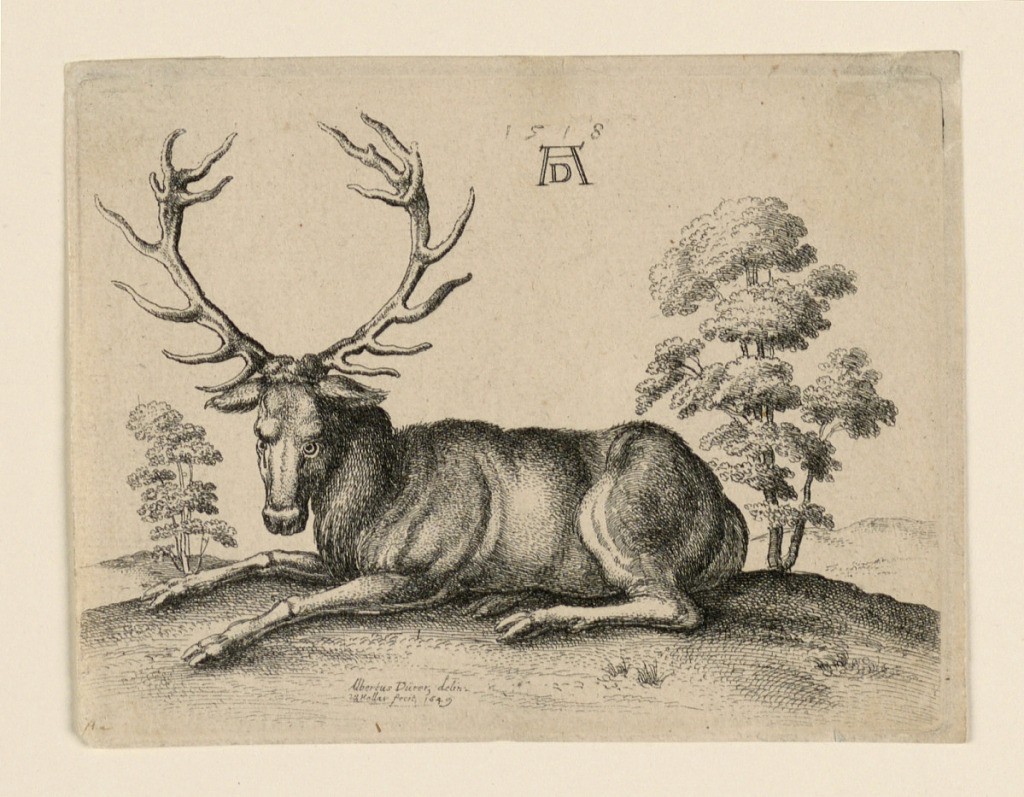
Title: Stag
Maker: Wenceslaus Hollar, Bohemian (active England),1607–1677
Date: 1649
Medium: Etching on paper
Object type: Print
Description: Inscribed at upper center: "1518 AD"; lower center: "Albertus Durer delin. W. Hollar fecit 1649"